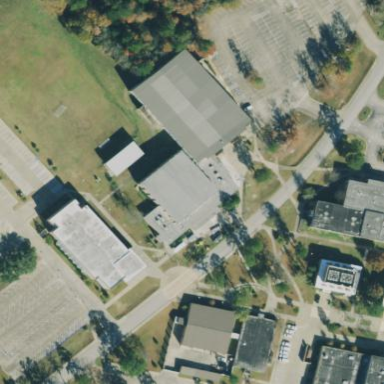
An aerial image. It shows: College building.